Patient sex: M
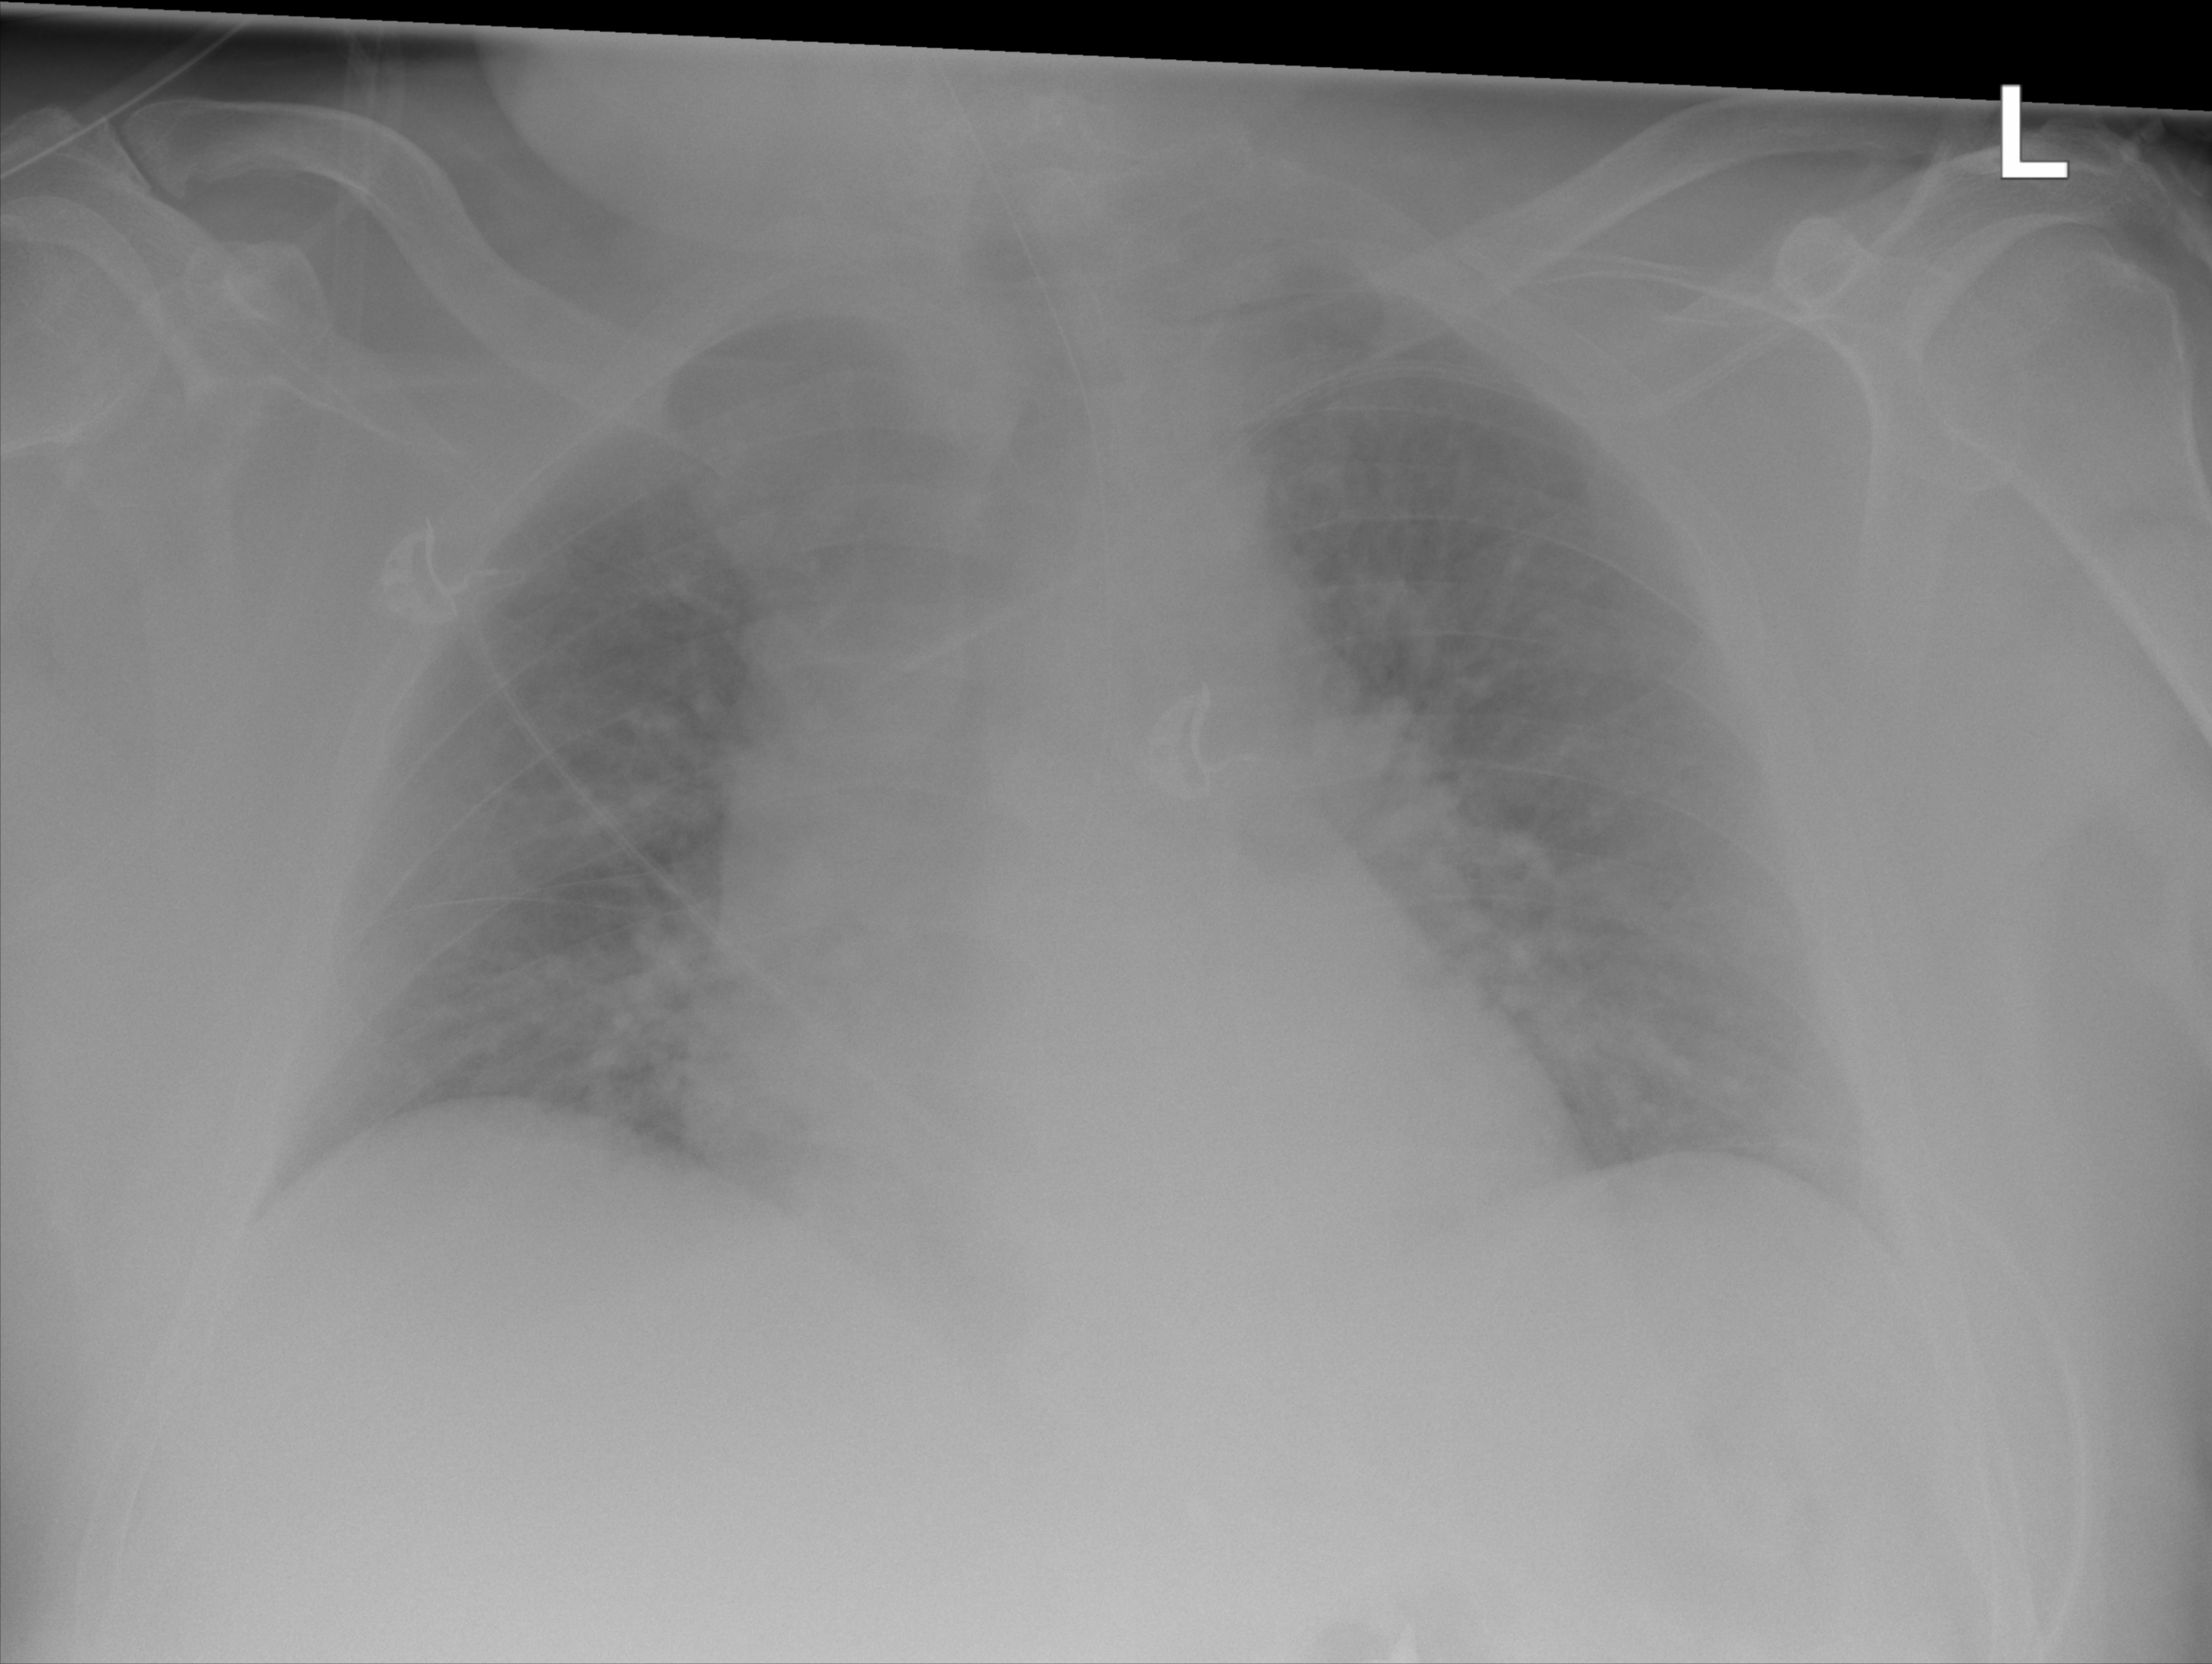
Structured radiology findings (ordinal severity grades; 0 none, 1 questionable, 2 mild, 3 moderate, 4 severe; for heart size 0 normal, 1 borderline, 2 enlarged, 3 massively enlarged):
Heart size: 2
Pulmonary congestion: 2
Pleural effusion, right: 0
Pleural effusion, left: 0
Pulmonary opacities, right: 0
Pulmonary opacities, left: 0
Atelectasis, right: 0
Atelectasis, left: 0